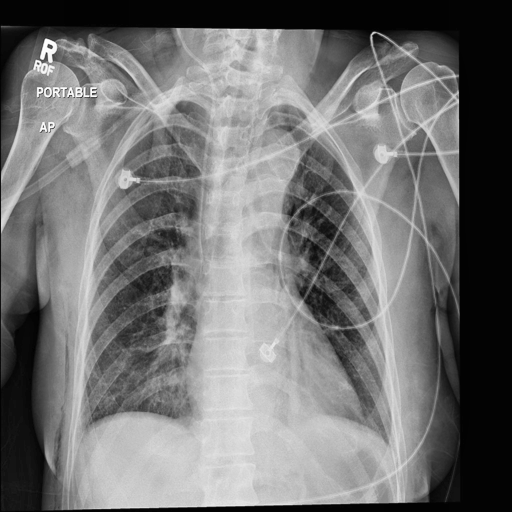
Finding: NORMAL